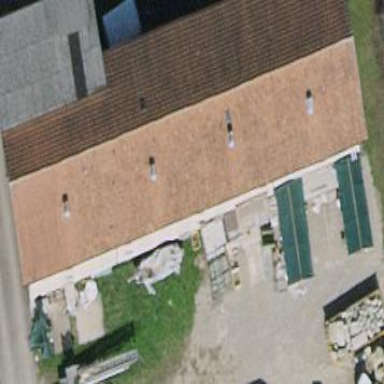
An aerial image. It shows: Building with tiled roof.